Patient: sex F, age 68
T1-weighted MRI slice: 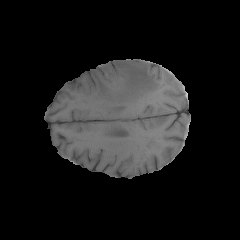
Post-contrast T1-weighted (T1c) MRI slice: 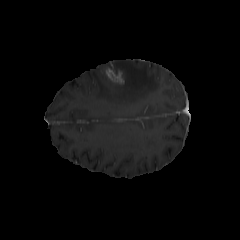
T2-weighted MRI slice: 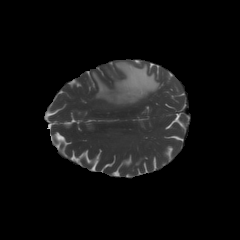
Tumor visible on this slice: yes
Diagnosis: Glioblastoma, IDH-wildtype
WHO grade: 4